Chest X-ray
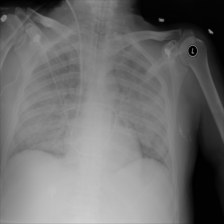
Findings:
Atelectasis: negative
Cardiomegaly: negative
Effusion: negative
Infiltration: positive
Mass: negative
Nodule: negative
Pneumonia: negative
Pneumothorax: negative
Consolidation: negative
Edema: positive
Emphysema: negative
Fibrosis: negative
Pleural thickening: negative
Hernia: negative